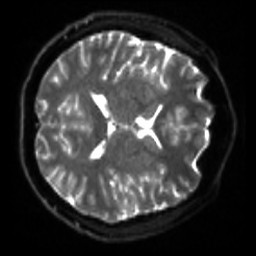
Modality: sbref
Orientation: axial
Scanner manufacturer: siemens
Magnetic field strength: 3 T
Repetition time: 4 s
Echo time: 0.0594 s